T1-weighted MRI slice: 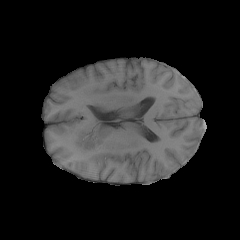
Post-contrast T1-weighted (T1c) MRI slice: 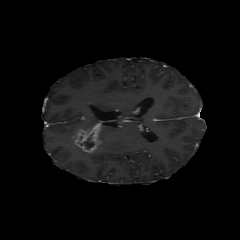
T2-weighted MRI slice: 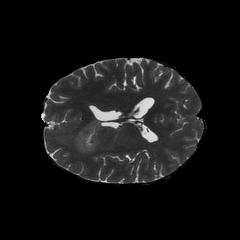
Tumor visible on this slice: yes